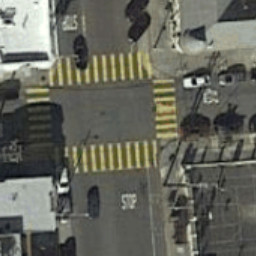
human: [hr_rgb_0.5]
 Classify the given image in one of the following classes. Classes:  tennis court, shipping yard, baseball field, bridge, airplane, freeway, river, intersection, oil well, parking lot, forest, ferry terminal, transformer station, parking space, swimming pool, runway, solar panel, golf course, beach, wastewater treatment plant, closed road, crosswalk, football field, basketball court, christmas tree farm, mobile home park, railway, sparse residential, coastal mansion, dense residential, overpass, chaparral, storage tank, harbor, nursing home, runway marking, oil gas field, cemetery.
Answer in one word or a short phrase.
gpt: crosswalk